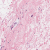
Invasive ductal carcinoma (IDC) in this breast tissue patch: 0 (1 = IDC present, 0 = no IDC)